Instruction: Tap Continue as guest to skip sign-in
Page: checkout
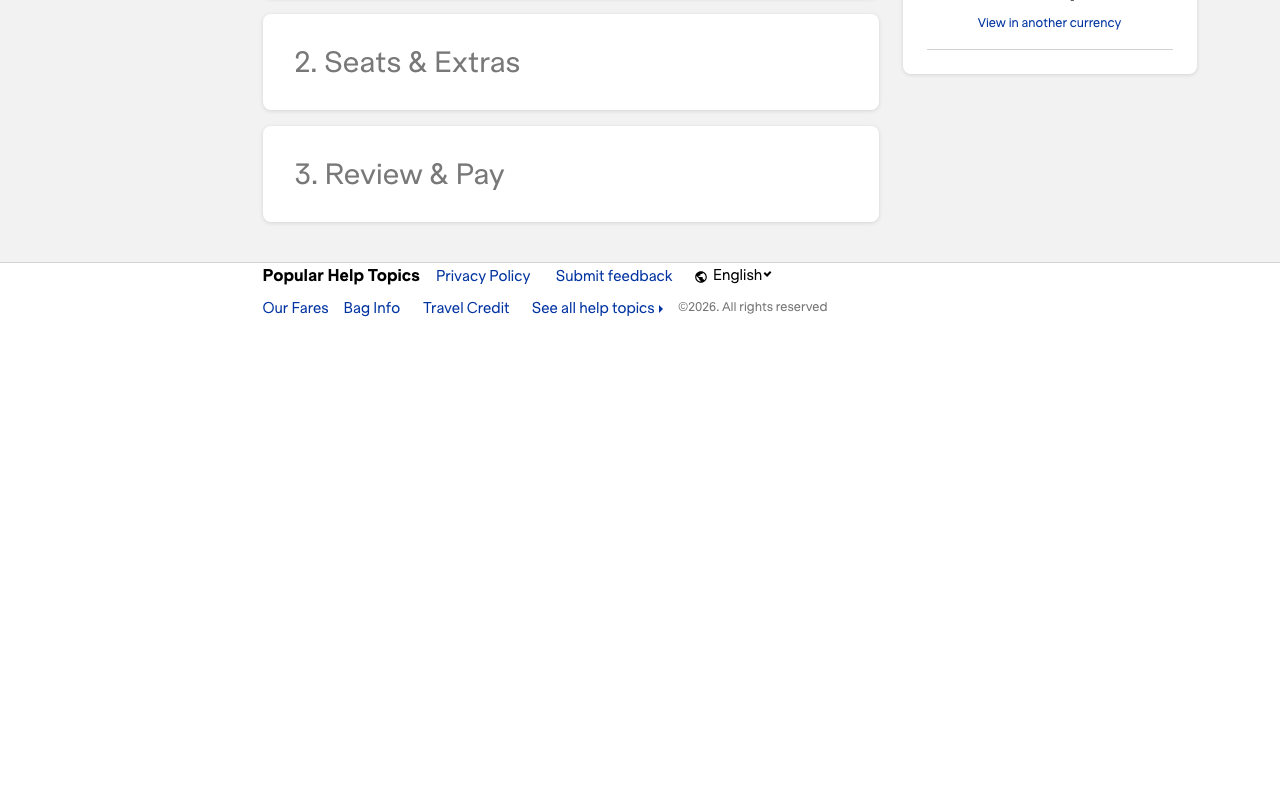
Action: click